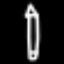
Label: pencil